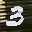
Label: 3